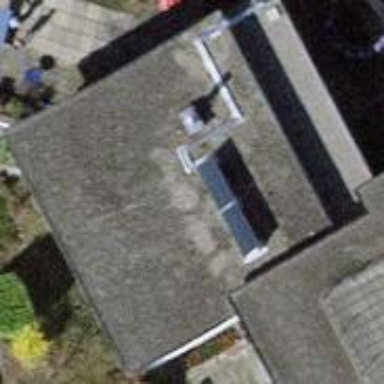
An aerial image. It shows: Building with flat roof.